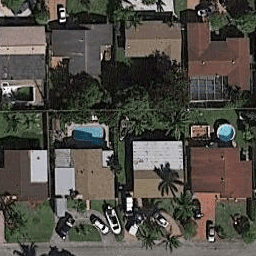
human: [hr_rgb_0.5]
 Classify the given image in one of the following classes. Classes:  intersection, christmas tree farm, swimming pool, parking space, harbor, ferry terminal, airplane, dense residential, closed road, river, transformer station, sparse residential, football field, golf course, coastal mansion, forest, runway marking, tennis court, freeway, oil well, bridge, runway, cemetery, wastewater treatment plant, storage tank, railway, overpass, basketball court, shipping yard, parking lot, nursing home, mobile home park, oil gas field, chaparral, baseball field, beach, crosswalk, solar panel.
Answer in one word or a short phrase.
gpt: dense residential